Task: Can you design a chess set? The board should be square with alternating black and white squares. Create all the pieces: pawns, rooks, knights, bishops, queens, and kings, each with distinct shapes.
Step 5249:
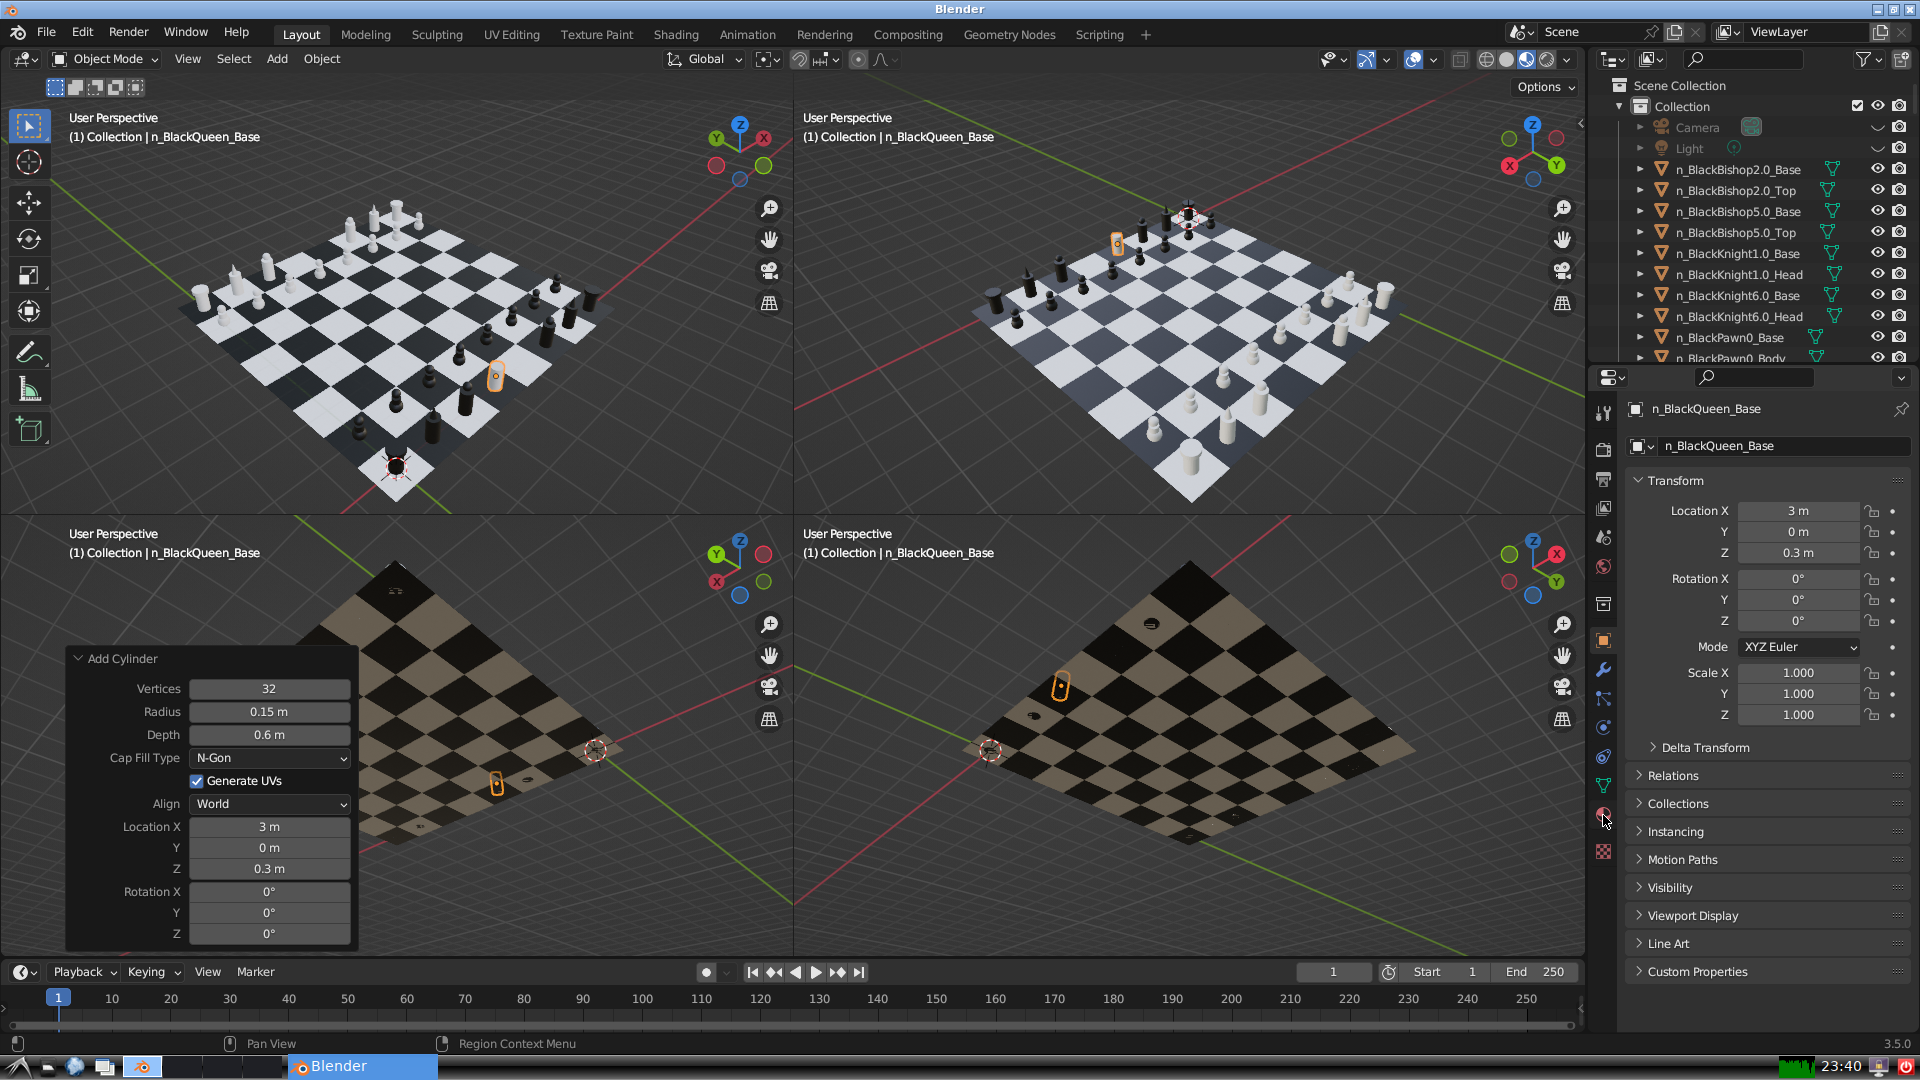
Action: click: no